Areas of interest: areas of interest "Beyond the Playing Field"
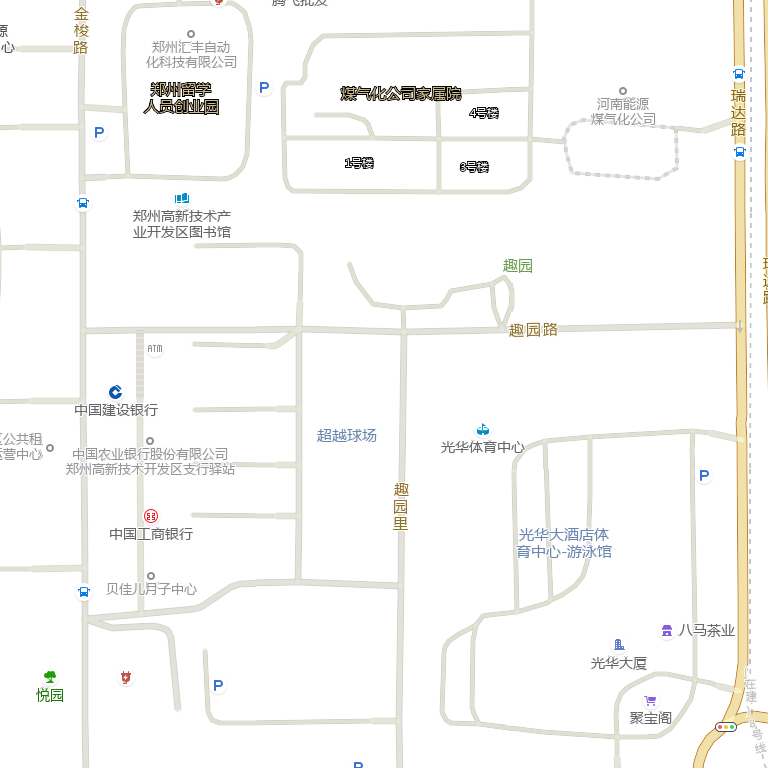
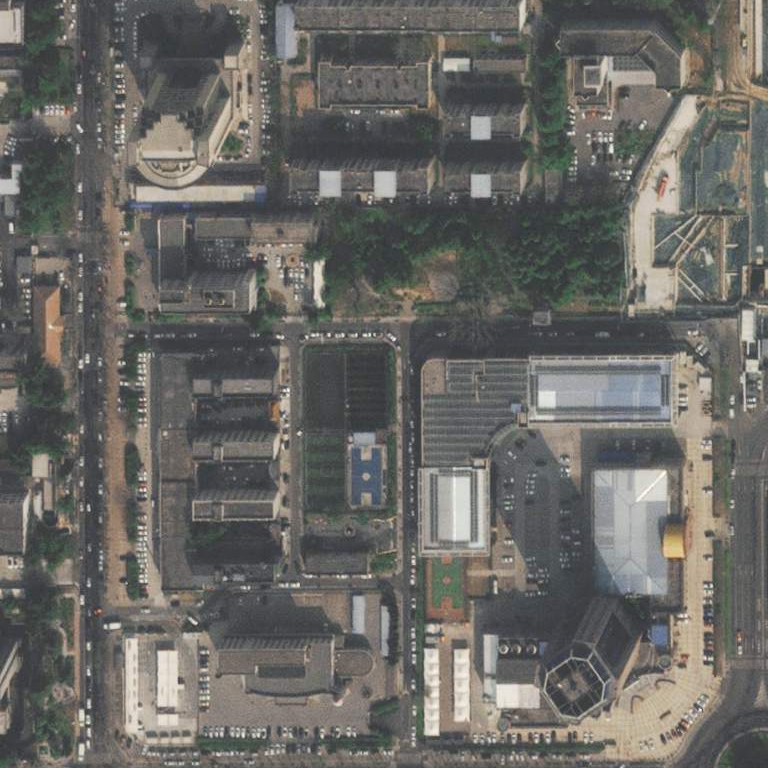